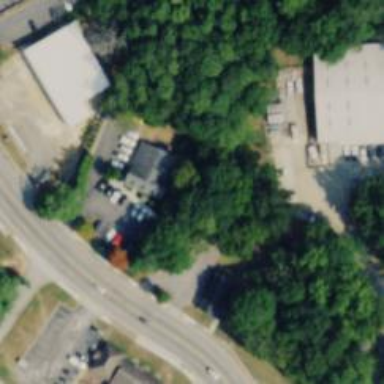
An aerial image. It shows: Veterinary facility.